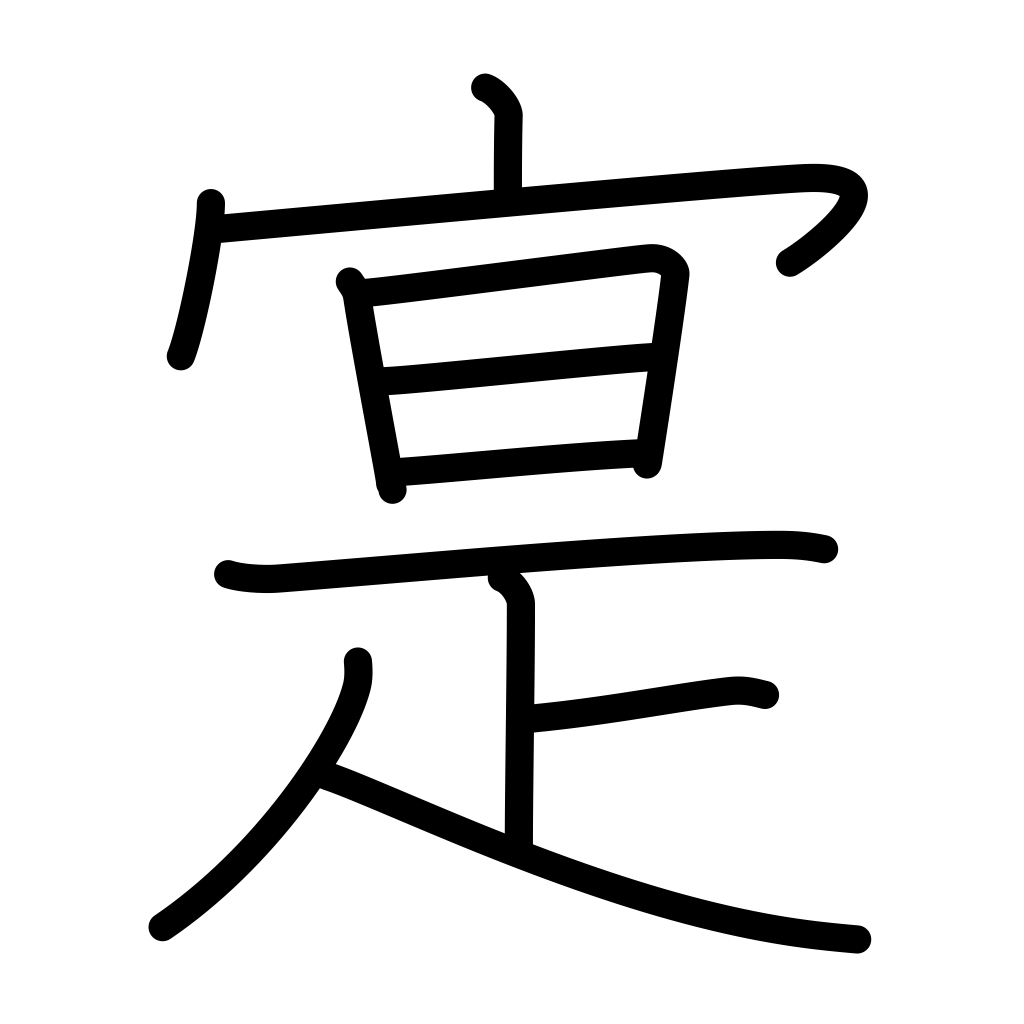
Meaning: real, genuine, actual